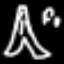
Label: The Eiffel Tower